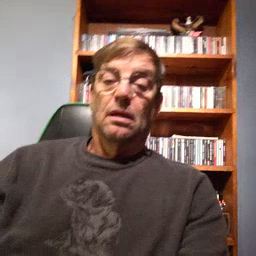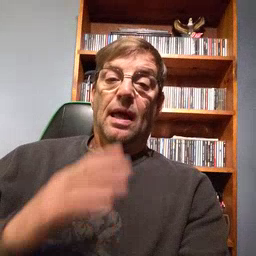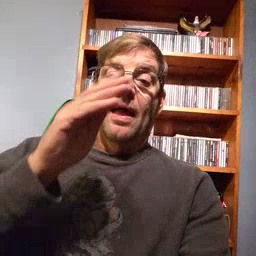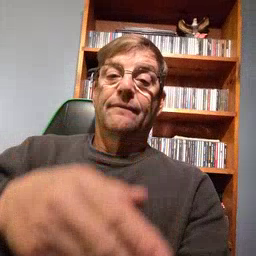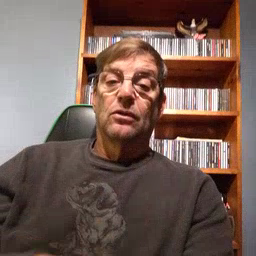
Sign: after